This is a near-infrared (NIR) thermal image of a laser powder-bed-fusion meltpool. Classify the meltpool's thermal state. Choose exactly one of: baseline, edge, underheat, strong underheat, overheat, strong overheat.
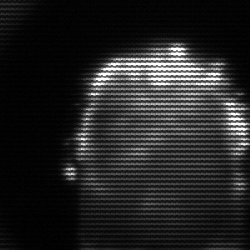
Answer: baseline